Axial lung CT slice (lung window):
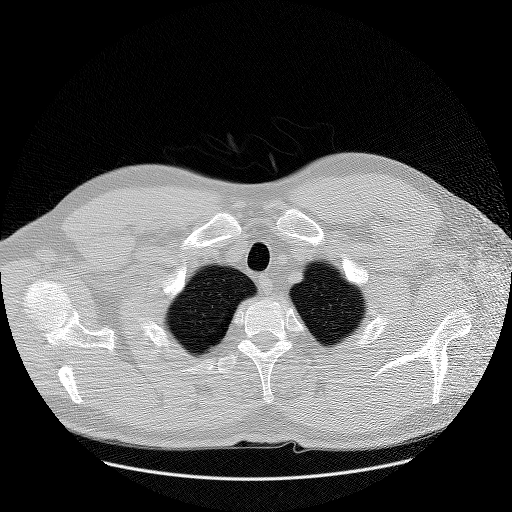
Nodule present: no